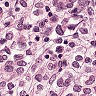
Metastatic tissue present: yes